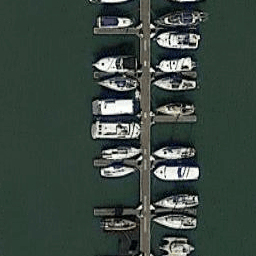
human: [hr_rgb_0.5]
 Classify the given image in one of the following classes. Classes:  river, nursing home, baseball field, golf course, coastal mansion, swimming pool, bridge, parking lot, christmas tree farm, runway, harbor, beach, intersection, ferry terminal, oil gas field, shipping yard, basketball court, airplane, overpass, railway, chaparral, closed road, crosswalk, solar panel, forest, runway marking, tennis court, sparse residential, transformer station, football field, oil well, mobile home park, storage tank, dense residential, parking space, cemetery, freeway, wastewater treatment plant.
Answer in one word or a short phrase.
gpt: harbor